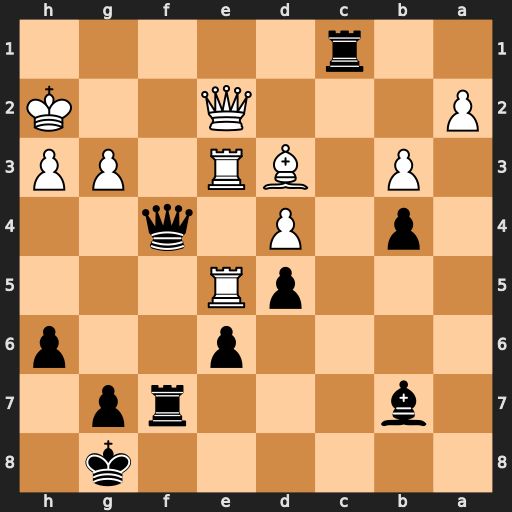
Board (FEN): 6k1/1b3rp1/4p2p/3pR3/1p1P1q2/1P1BR1PP/P3Q2K/2r5
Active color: b
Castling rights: -
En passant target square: -
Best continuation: Qf2+ Qxf2 Rxf2#